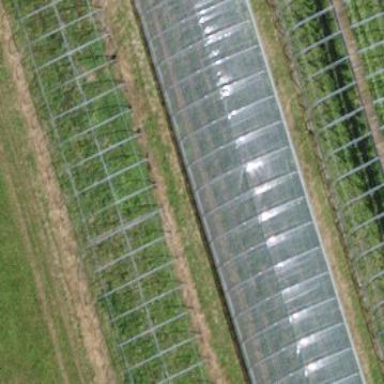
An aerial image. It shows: Greenhouse.